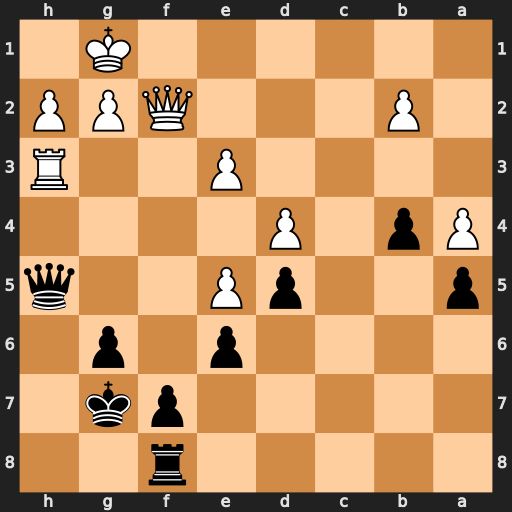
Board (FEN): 5r2/5pk1/4p1p1/p2pP2q/Pp1P4/4P2R/1P3QPP/6K1
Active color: b
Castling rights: -
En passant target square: -
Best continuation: Qd1+ Qf1 Qxf1+